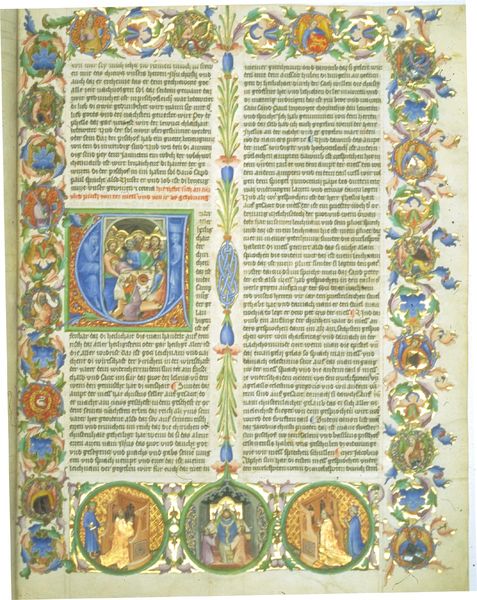
Titel: Rationale Wilhelm Duranti
Institution: Wien, Österreichische Nationalbibliothek
Schlagwörter: blau, himmel, grün, menschen, blumen, bunt, zeichnung, ornament, rahmen, bild, gold, krone, rund, engel, ranken, farbig, schrift, farbe, könig, thron, floral, verzierung, vasen, buch, seite, illustration, kreise, buchseite, mittelalter, heilige, putten, miniatur, handschrift, zeichnungen, initial, buchmalerei, manuskript, minuskel, rankwerk, u, ornanmente